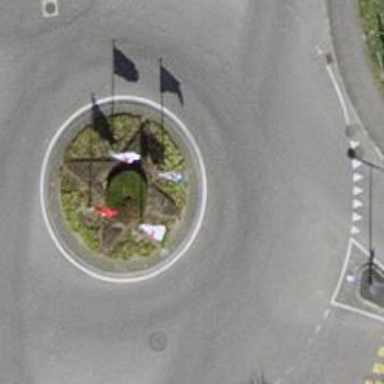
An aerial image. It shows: Flagpole which is man-made.